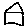
Label: house